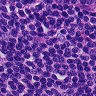
Metastatic tissue present: no